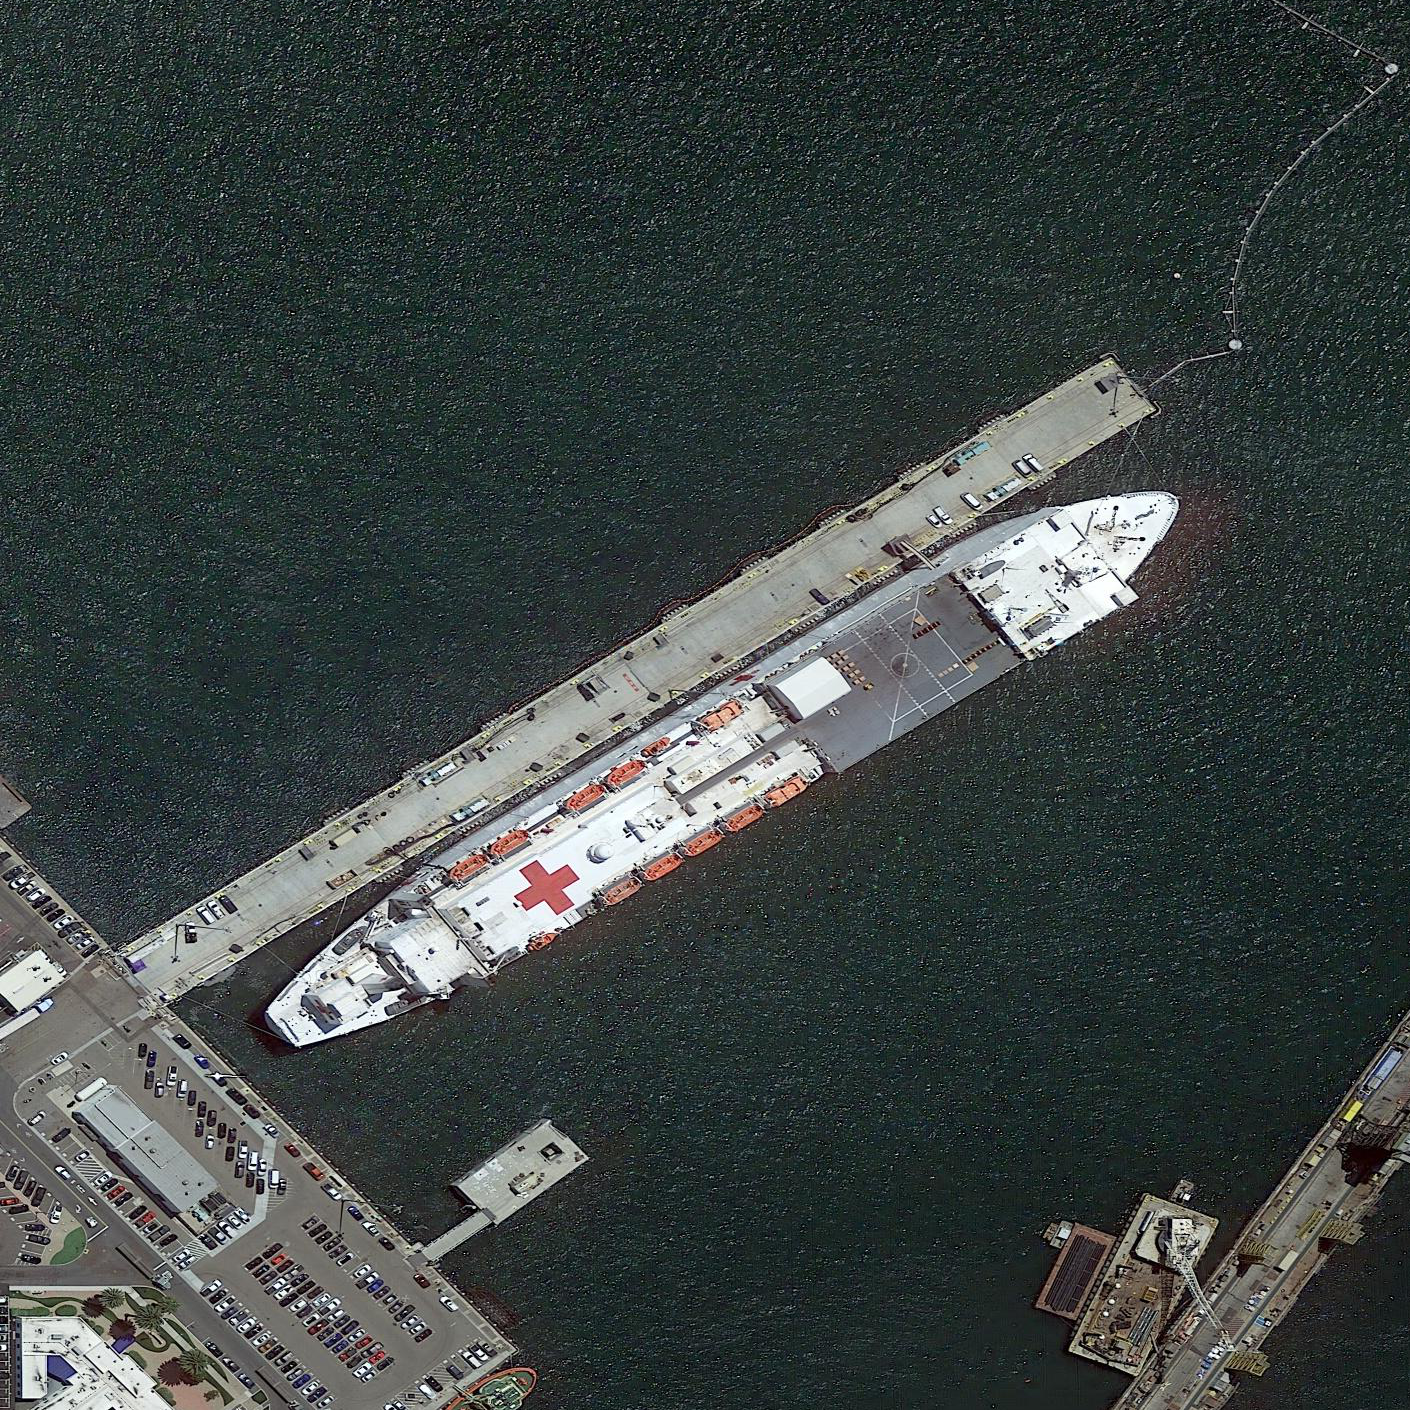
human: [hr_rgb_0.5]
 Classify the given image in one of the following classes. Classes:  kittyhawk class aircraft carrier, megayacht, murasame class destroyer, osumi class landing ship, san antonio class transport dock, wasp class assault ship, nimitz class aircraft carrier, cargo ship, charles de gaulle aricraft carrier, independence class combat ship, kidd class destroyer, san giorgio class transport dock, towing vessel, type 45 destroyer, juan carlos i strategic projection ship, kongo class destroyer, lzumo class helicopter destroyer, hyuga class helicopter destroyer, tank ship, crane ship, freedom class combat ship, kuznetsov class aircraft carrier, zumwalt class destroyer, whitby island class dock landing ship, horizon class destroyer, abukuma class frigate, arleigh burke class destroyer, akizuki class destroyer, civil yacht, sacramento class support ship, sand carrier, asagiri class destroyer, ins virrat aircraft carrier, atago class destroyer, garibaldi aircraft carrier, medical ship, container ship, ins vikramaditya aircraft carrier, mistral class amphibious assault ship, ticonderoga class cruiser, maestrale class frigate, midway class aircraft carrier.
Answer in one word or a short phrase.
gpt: Medical ship